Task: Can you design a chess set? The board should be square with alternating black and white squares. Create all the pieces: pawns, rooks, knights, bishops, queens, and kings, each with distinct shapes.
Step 3544:
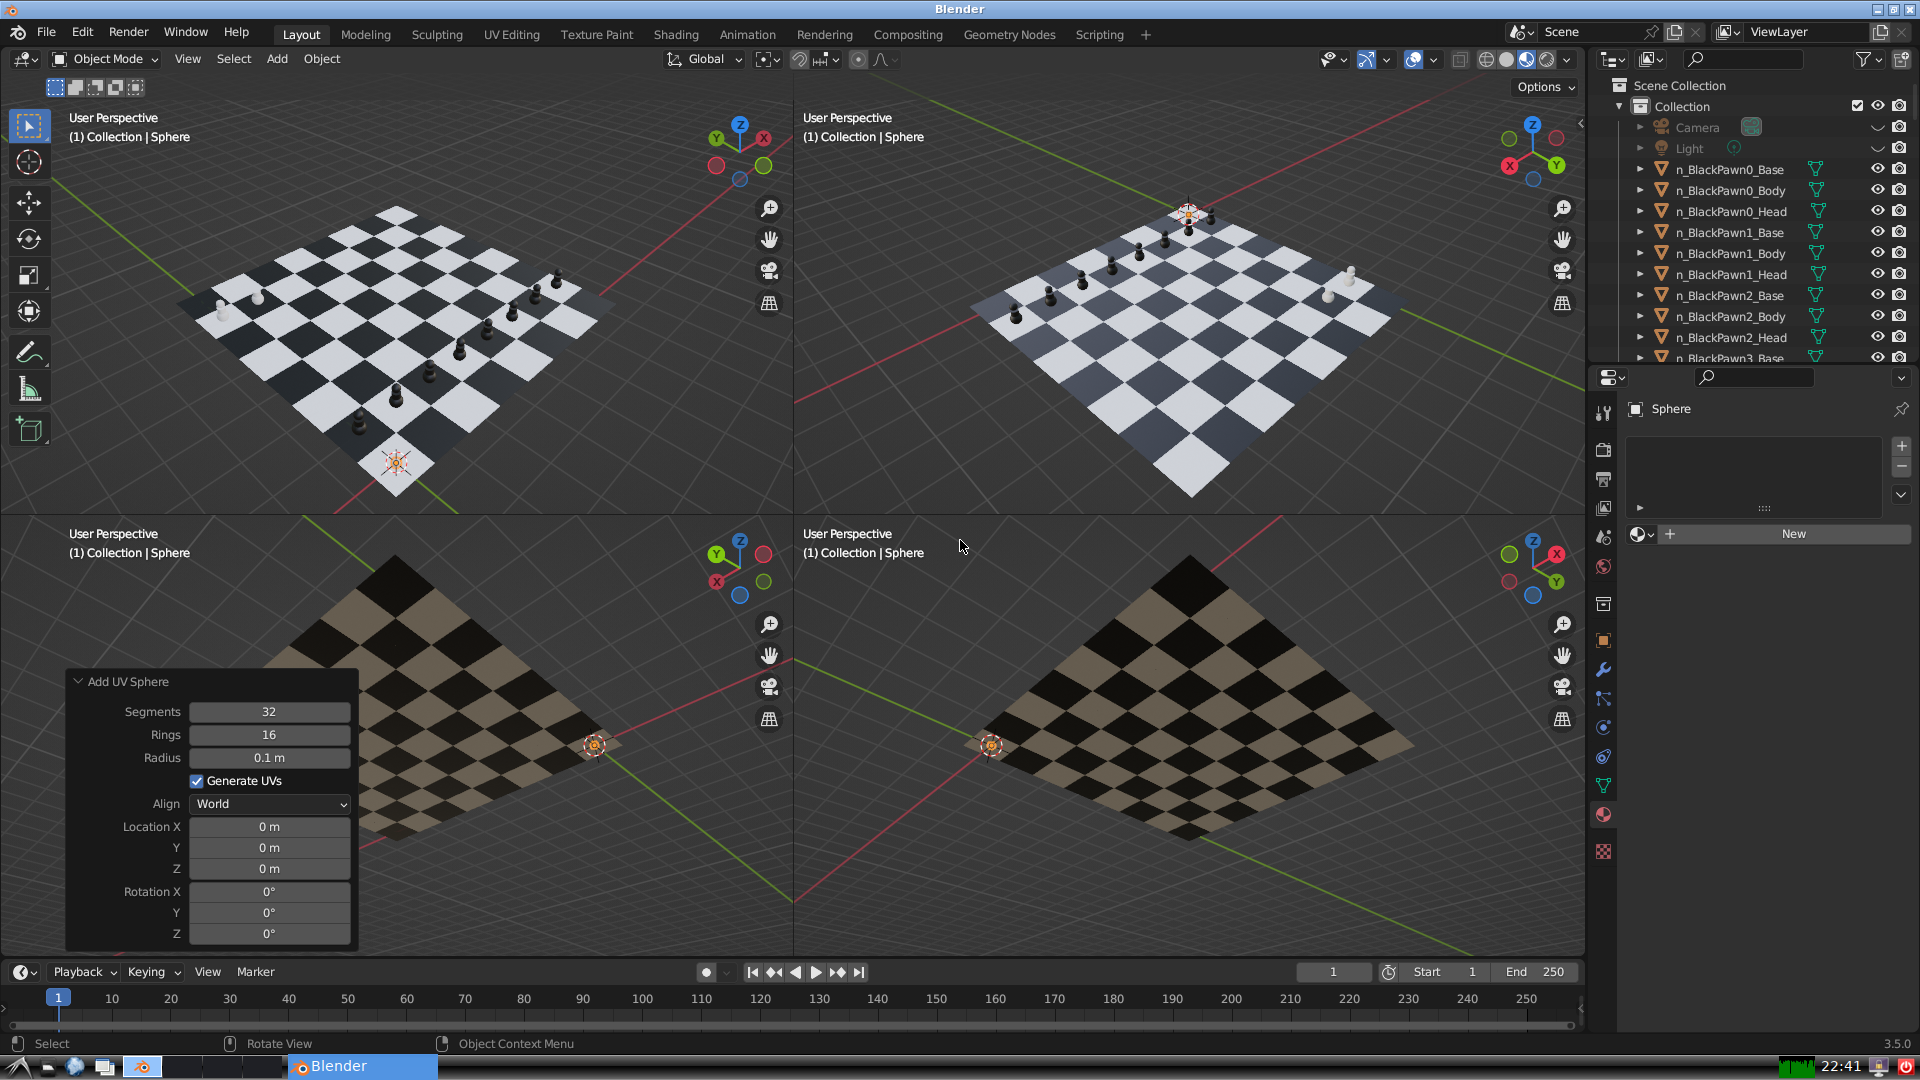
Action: {"key_press": ['Ctrl, Home']}